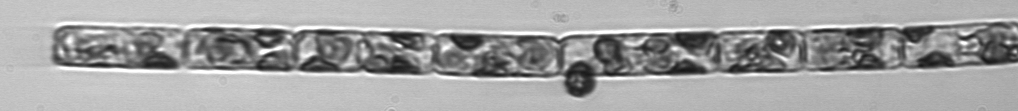
Label: Guinardia_delicatula